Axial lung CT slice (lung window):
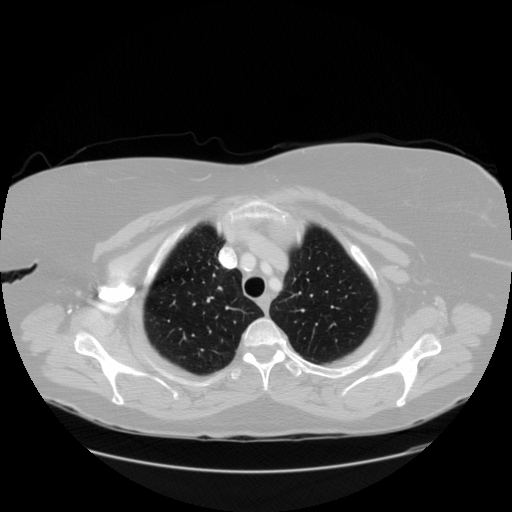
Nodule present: no